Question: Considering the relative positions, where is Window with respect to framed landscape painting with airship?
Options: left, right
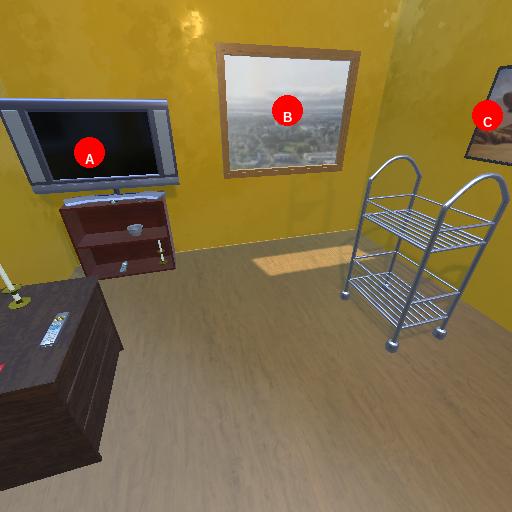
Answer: left